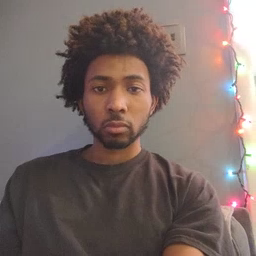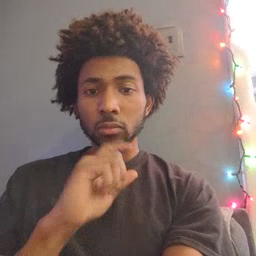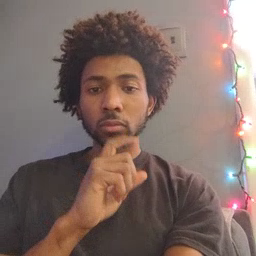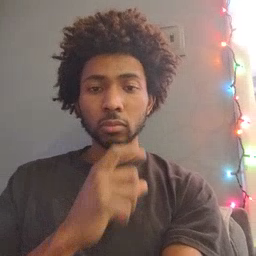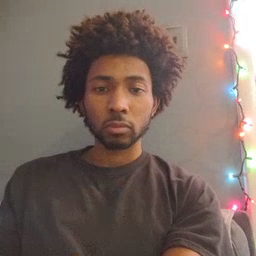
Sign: garbage